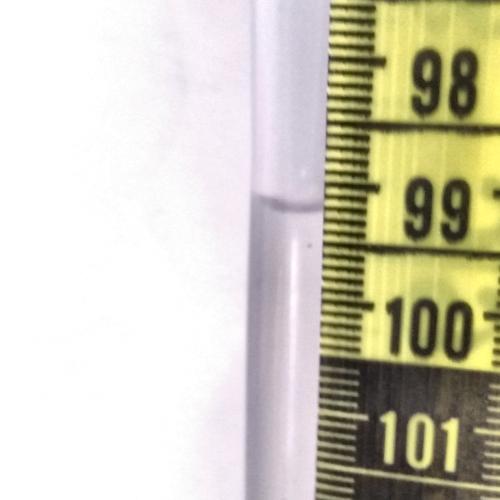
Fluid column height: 99.2 cm